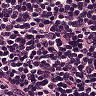
Metastatic tissue present: no